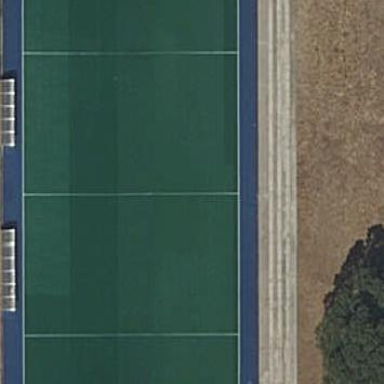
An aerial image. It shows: Pitch designated for field hockey on leisure land.